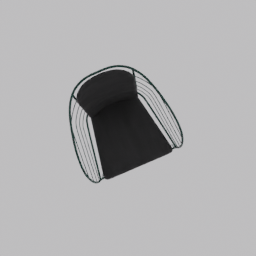
Label: furniture